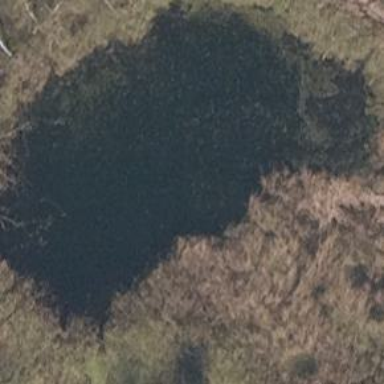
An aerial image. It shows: Pond with natural water.